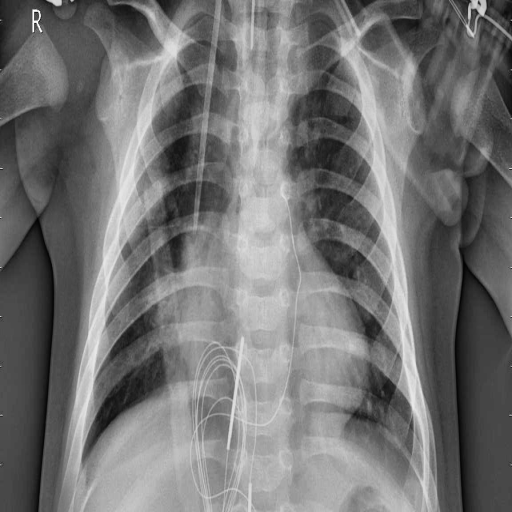
Finding: PNEUMONIA